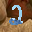
Label: 2